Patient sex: M
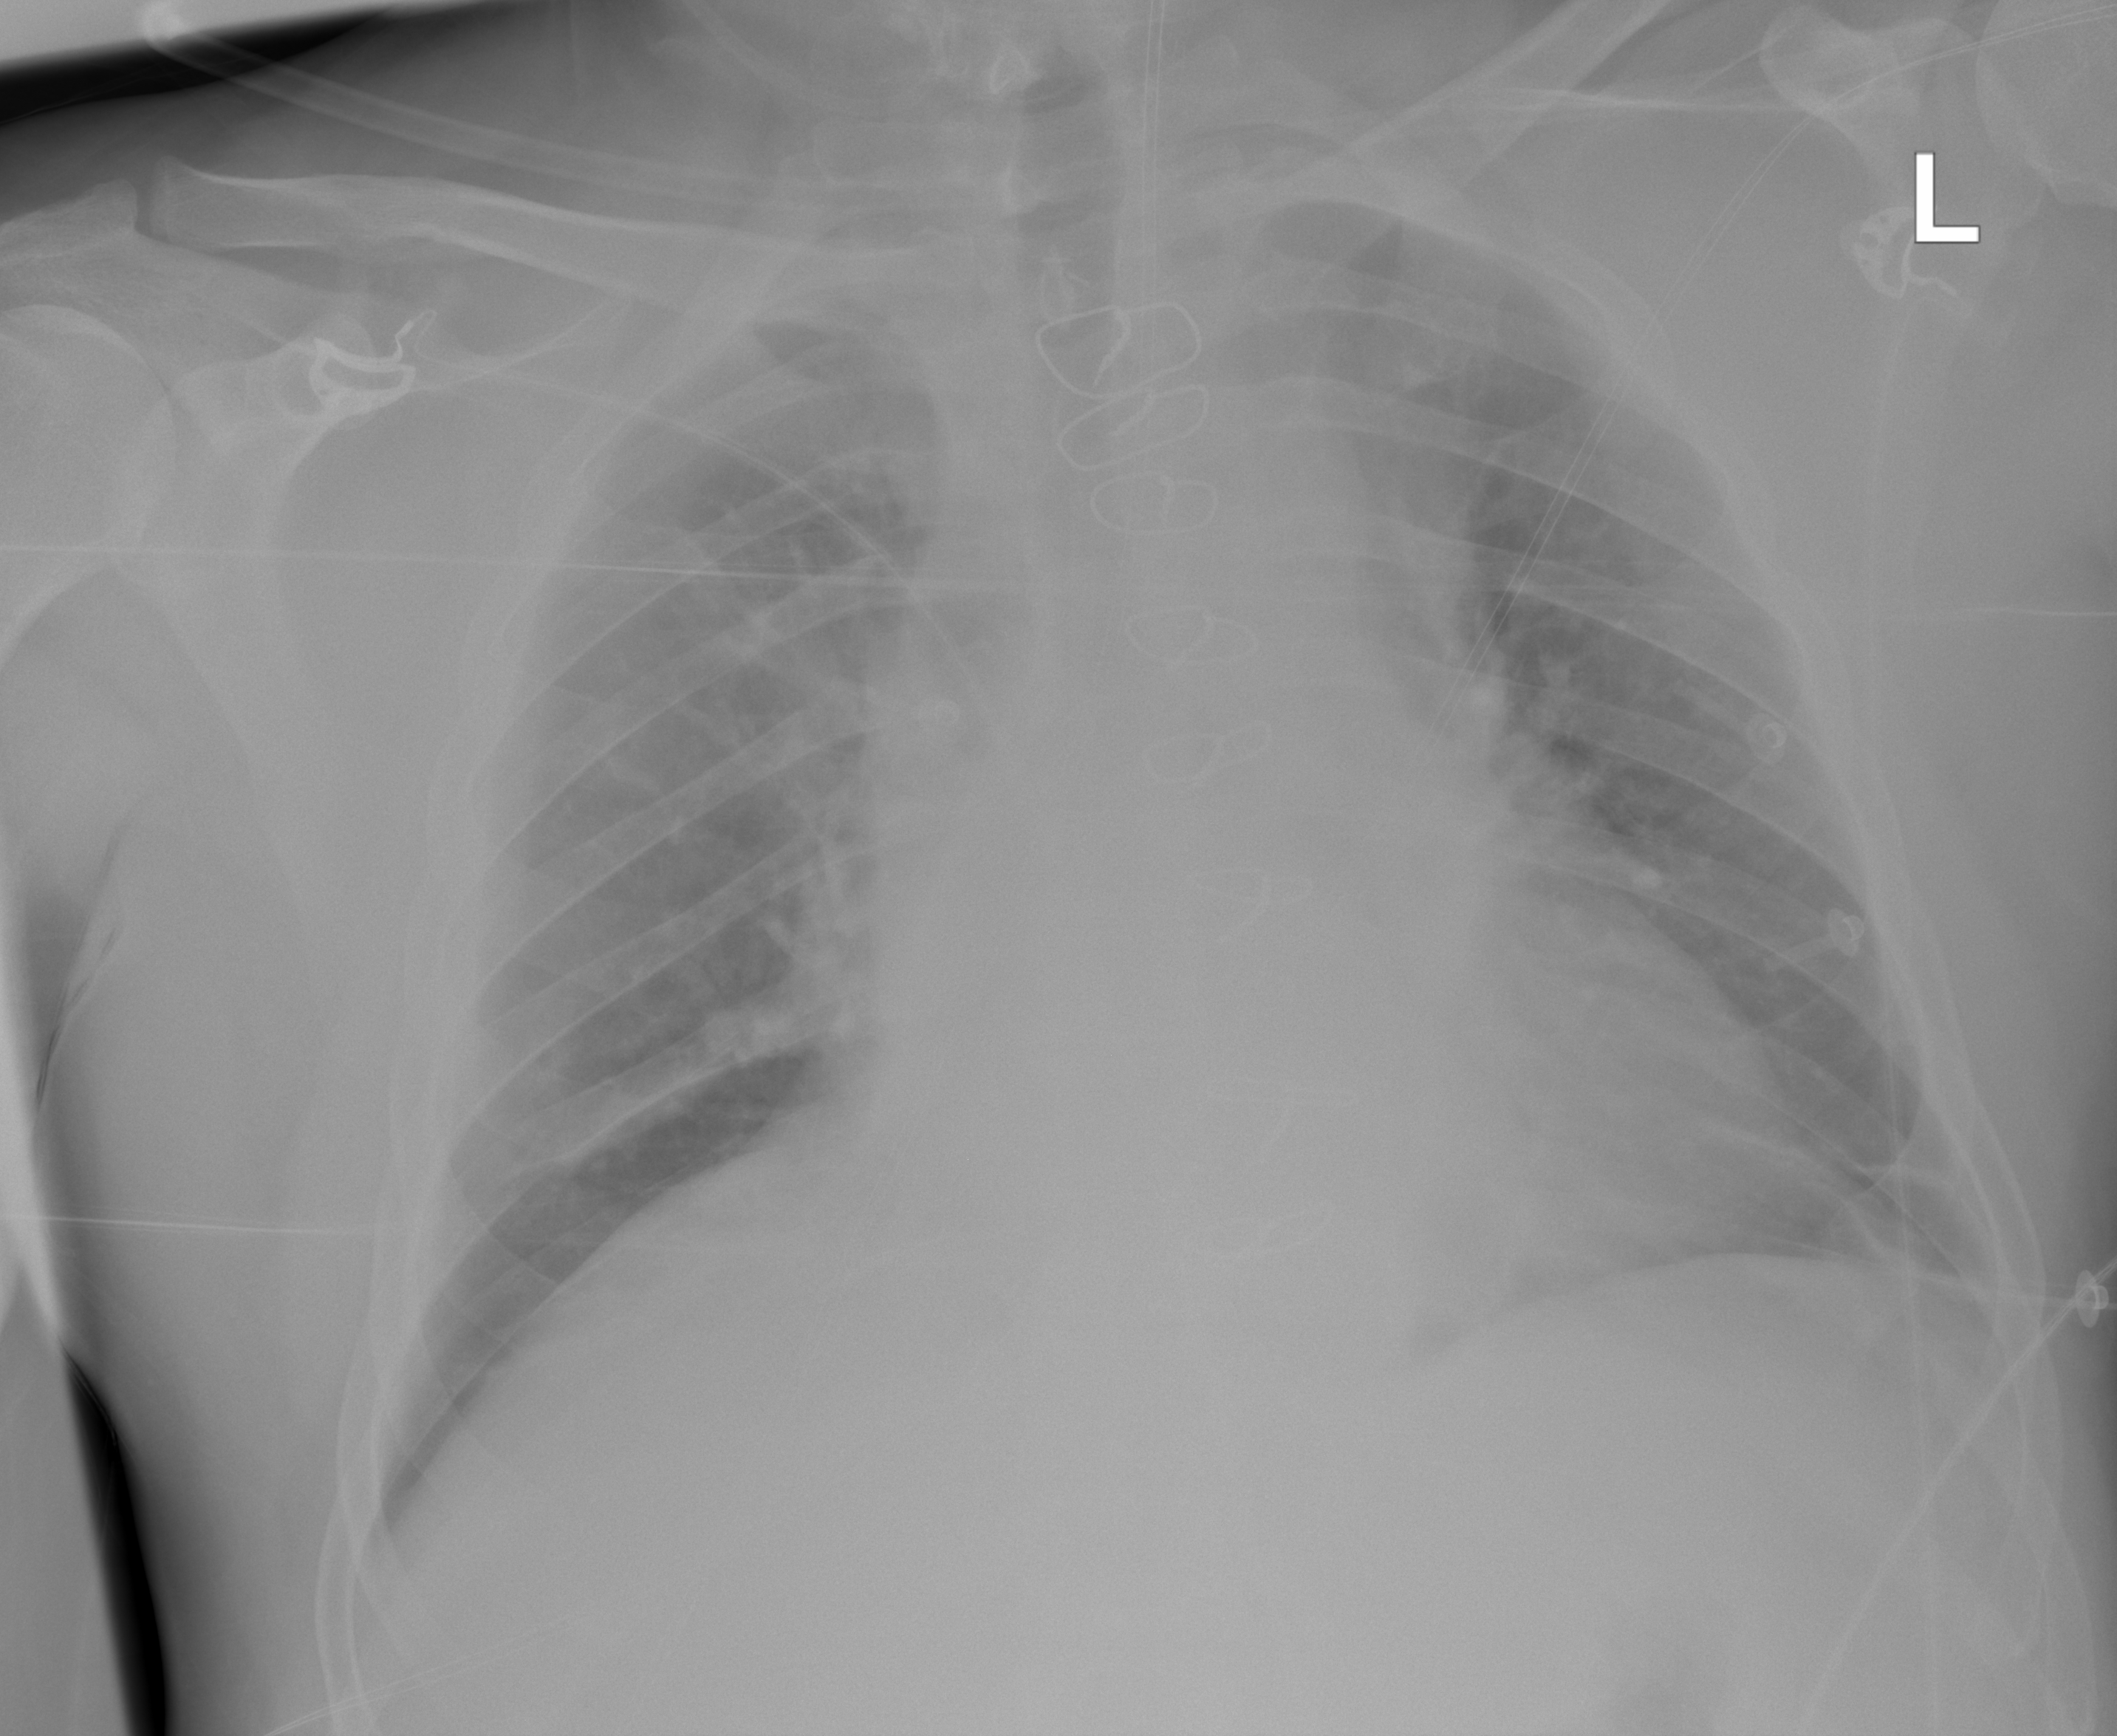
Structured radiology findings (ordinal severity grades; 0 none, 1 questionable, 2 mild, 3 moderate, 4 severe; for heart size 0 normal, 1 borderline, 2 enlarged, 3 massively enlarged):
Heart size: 2
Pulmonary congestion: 0
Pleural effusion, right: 0
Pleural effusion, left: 0
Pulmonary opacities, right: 0
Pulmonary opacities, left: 0
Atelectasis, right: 2
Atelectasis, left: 2